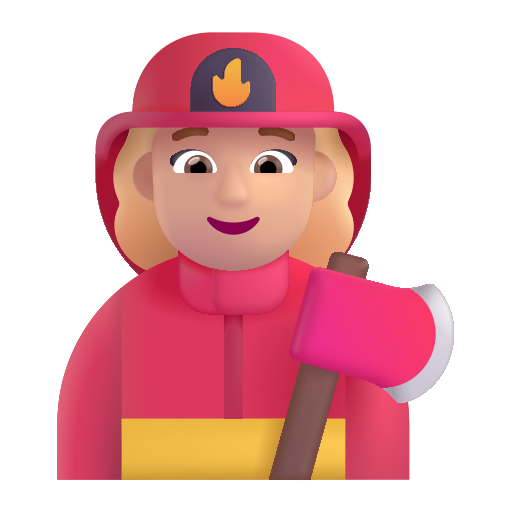
woman firefighter color  light